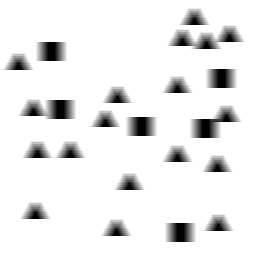
Squares: 6
Triangles: 18
Stars: 0
Total shapes: 24